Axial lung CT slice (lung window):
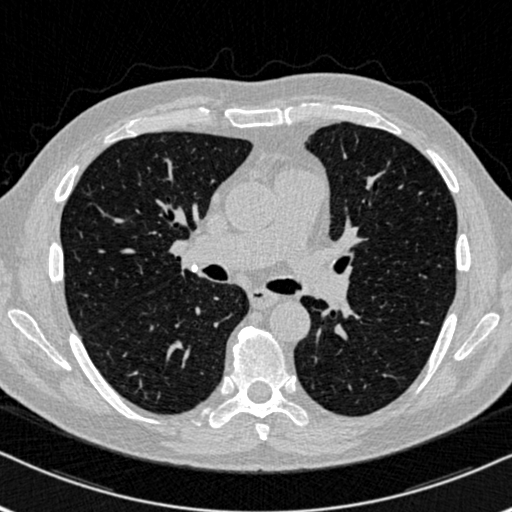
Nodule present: no